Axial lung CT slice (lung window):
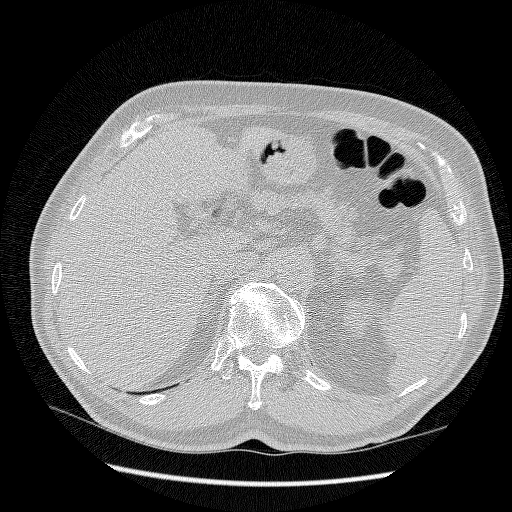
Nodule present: no